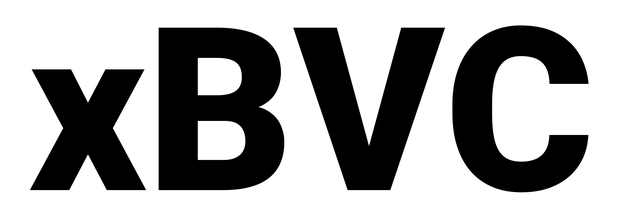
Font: Roboto_Black